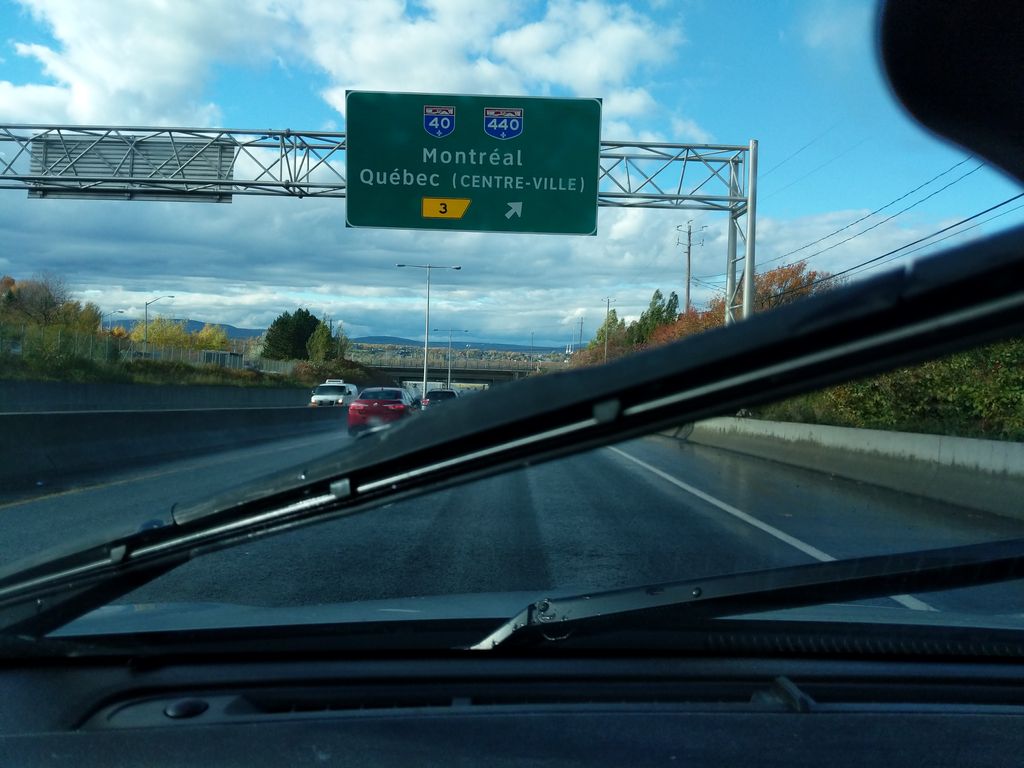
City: quebec_city